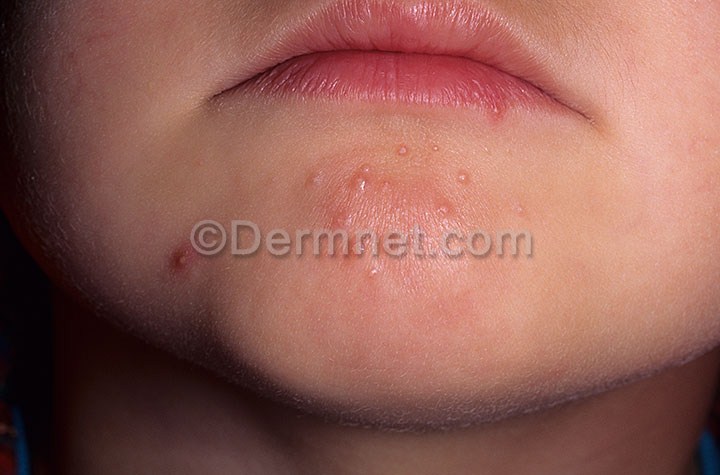
Disease: Warts Molluscum and other Viral Infections